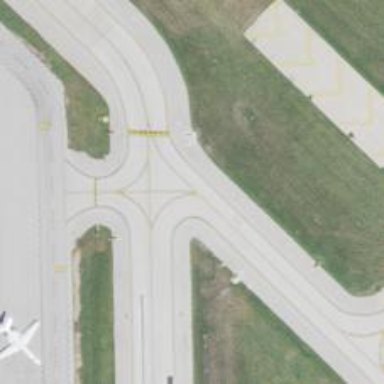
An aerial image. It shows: View of taxiway at the airport.